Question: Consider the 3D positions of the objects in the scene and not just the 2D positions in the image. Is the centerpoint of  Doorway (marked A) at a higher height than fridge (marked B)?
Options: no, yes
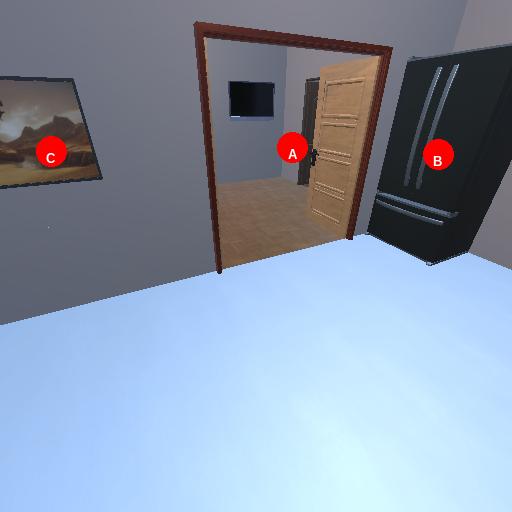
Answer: no